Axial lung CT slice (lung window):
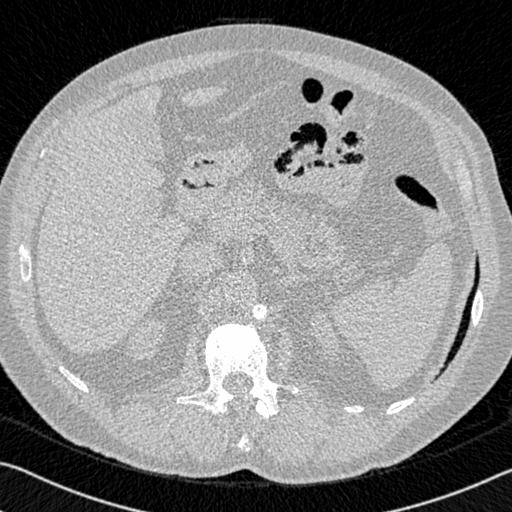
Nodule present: no